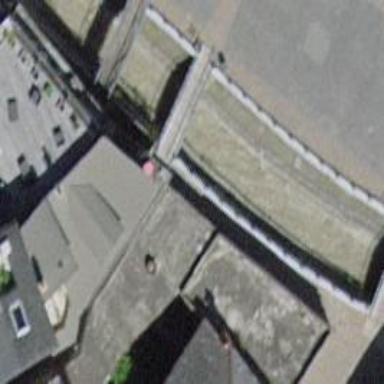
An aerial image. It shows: Footway bridge.